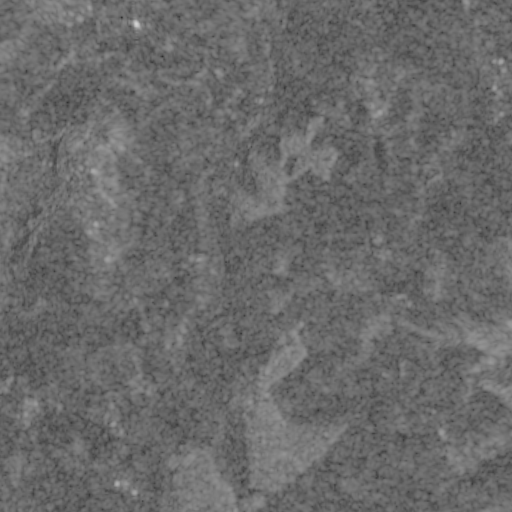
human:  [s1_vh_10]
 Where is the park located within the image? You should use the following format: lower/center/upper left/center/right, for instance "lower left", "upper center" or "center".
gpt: The park is located in the upper left of the image.
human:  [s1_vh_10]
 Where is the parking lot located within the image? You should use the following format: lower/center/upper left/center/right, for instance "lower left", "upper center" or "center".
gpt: The parking lot is located in the upper left of the image.
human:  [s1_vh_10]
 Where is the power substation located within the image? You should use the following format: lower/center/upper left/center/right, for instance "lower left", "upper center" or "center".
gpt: The power substation is located in the lower left of the image.
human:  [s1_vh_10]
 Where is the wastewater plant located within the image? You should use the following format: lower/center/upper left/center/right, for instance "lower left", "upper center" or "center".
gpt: The wastewater plant is located in the upper left of the image.
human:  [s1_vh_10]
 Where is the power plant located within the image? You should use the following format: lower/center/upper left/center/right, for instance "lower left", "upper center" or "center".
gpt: There is no power plant in the image.

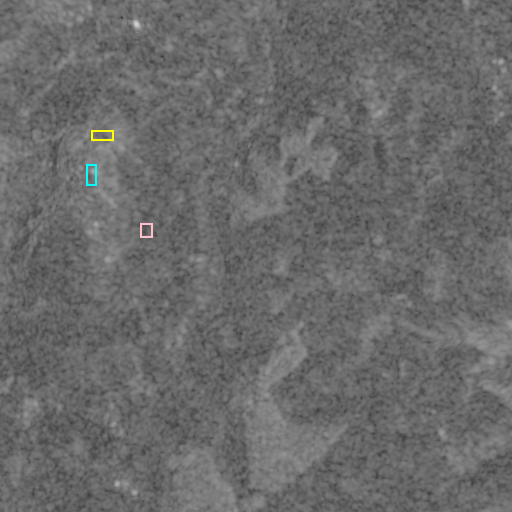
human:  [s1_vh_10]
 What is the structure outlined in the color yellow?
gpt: The structure outlined in yellow is a park.
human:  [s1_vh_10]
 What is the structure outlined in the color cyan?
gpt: The structure outlined in cyan is a parking lot.
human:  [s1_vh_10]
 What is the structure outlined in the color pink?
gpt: The structure outlined in pink is a wastewater plant.
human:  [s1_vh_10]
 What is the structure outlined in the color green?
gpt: There is no green outline.